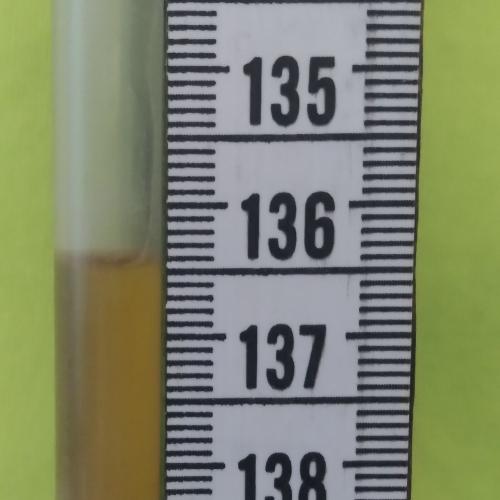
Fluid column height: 136.4 cm